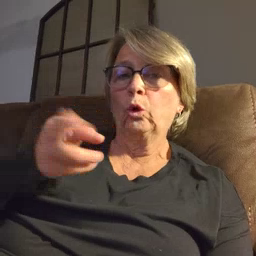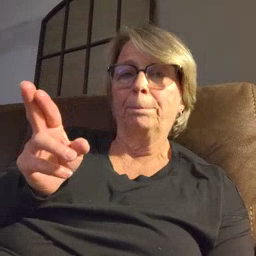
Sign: room